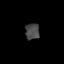
Tissue: lung
Cell type: T cells
Senescence score: 0.2093
Nuclear area (px): 224
Mean DAPI intensity: 73.375